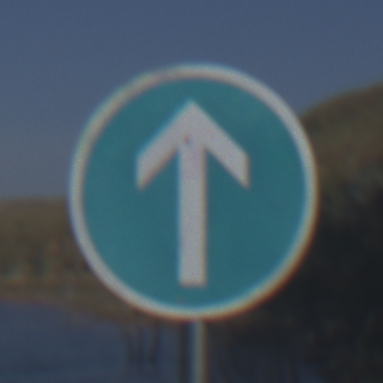
Verkehrszeichen: VorgeschriebeneFahrtrichtungGeradeaus
Umgebung: Outdoor, Nature
Tageszeit: MorningAfternoon
Wetter: Clear
Licht: Natural
Jahreszeit: NotSpecified
Kontrast: HighContrast